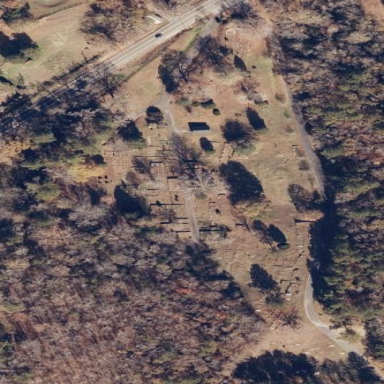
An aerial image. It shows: Cemetery.